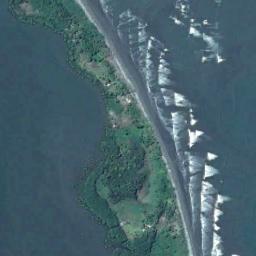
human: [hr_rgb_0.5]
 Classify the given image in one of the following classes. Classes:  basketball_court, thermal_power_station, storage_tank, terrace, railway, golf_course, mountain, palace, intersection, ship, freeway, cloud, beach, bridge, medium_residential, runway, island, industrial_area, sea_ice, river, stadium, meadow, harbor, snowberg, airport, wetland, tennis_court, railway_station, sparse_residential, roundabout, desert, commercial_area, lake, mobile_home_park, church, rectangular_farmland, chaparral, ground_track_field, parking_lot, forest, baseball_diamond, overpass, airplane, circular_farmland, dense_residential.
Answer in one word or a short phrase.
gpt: beach